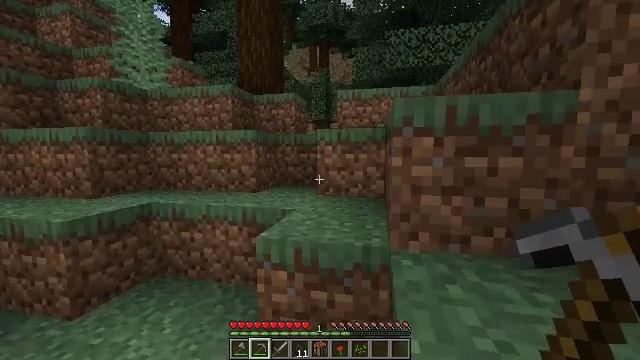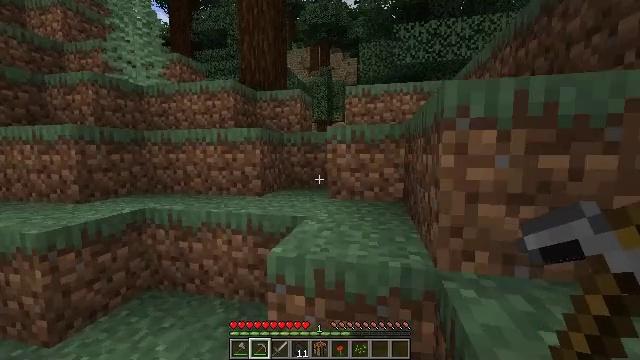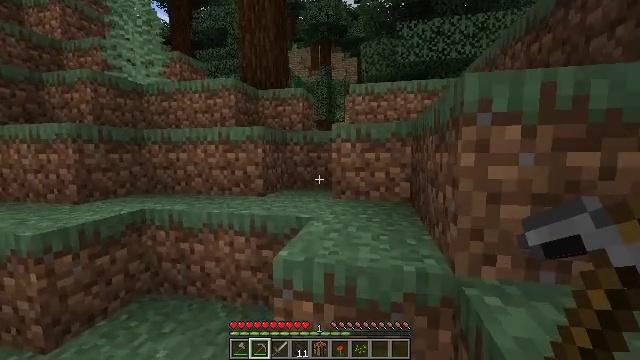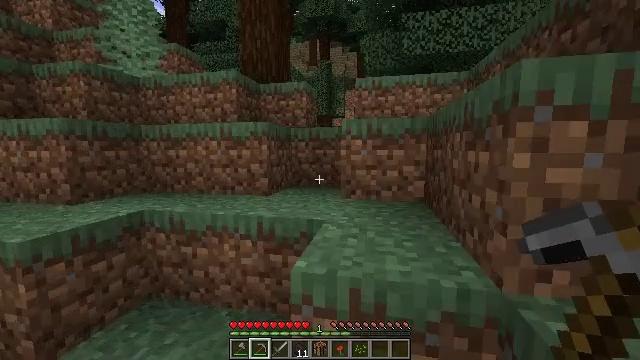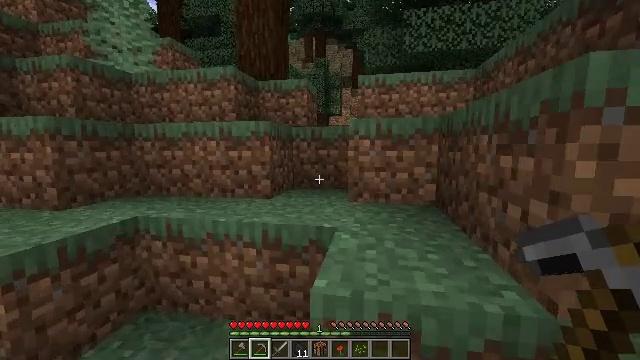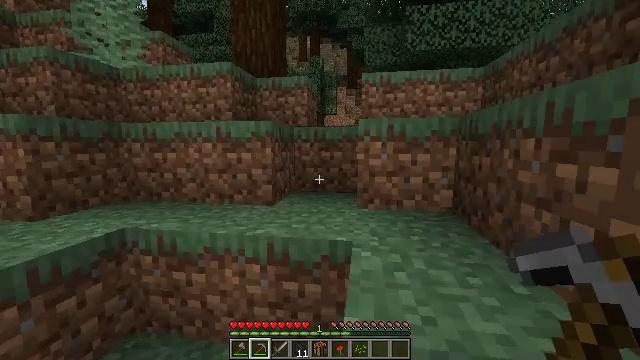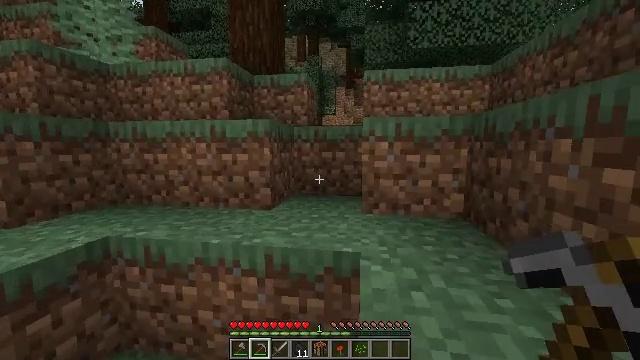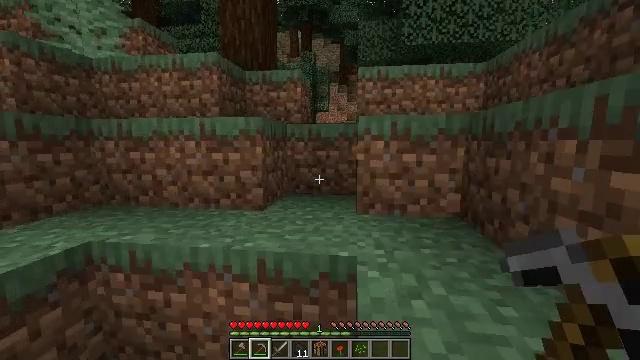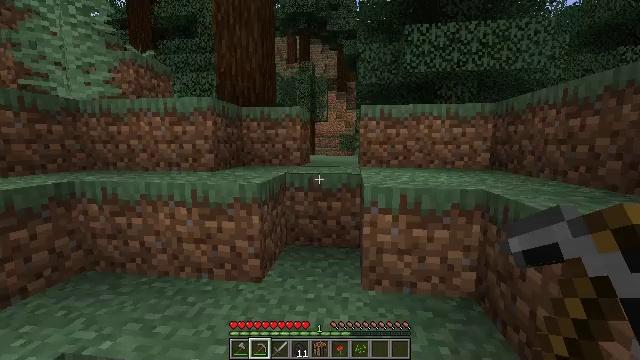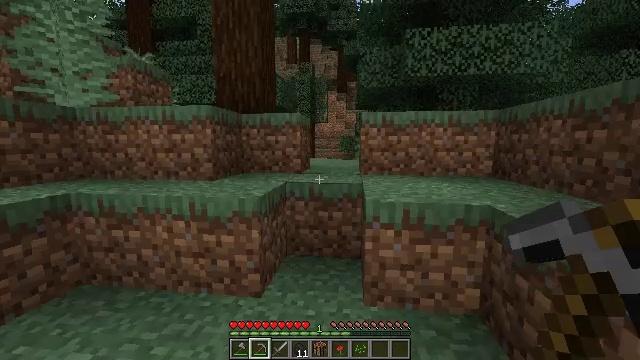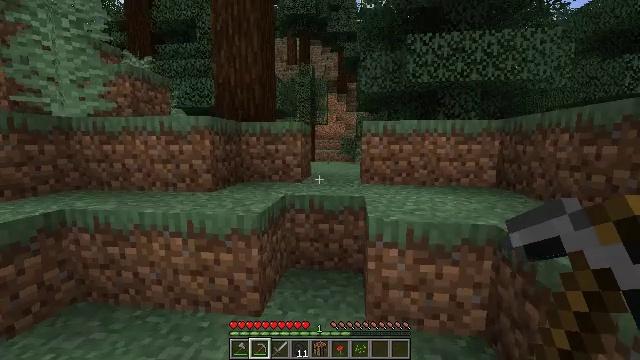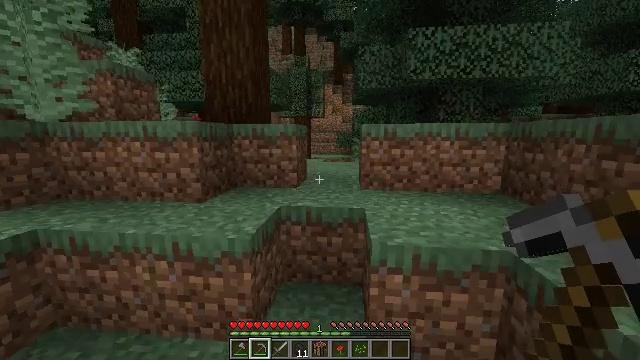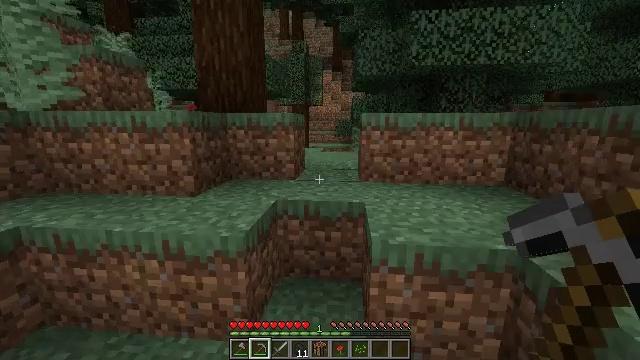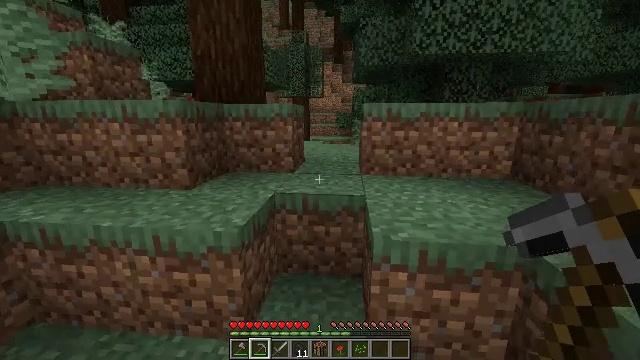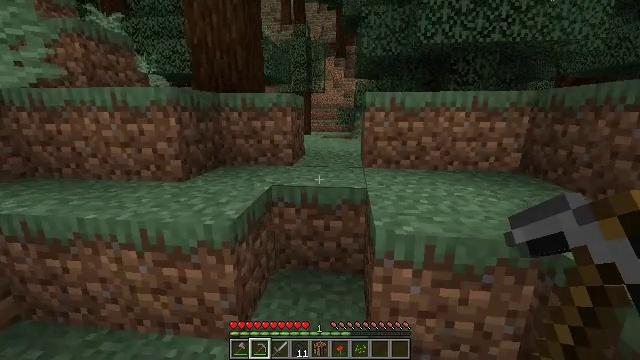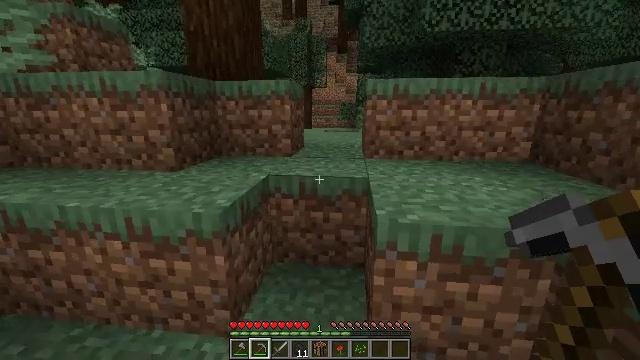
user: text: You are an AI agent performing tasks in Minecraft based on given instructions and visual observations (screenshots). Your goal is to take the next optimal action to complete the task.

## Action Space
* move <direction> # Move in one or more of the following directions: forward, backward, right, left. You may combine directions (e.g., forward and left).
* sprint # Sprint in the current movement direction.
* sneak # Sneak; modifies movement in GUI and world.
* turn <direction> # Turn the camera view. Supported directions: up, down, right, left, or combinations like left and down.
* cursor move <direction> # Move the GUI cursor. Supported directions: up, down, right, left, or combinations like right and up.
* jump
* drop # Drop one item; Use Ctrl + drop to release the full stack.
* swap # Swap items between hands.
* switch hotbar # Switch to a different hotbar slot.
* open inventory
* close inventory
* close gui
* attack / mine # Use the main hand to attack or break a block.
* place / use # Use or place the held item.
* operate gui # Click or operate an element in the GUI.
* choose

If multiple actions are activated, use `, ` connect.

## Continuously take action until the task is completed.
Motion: motion action
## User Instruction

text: Collect the large fern.
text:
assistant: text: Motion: move forward and move left
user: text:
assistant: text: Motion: move forward and move left
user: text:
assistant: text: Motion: move forward and move left
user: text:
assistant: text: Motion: move forward and move left, turn right
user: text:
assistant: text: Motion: move forward, turn right
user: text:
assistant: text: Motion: move forward
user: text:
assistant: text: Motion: move forward, turn right, jump
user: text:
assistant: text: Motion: move forward, jump
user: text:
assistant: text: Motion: move forward, jump
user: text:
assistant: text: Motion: move forward, jump
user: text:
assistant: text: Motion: move forward and move right, turn down
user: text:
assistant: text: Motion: move forward and move right, turn down
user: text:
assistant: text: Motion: move forward and move right, turn down
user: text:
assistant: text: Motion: move forward and move right
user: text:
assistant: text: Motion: move forward
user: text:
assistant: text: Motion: move forward
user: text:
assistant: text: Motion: move forward
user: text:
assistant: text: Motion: move forward
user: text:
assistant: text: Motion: move forward
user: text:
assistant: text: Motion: move forward, jump
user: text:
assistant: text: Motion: move forward, jump
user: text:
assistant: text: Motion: move forward, jump
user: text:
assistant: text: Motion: move forward, jump
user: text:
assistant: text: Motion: move forward
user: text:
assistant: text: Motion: move forward
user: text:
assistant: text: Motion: move forward
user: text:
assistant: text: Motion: move forward
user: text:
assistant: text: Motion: move forward
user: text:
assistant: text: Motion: move forward
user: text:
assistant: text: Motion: move forward